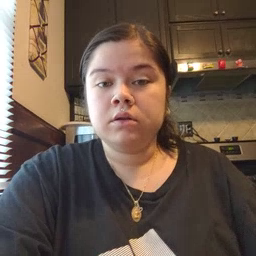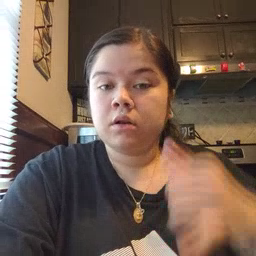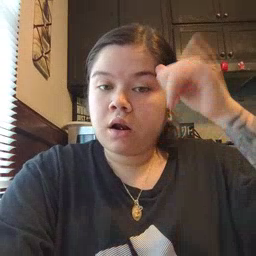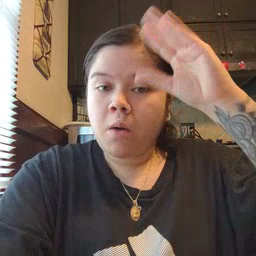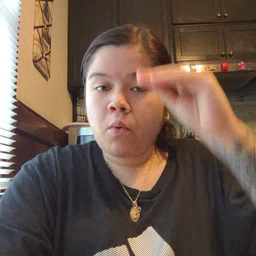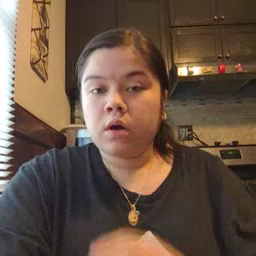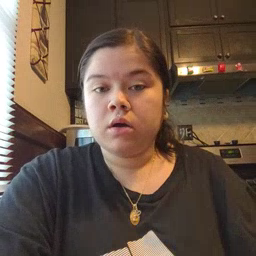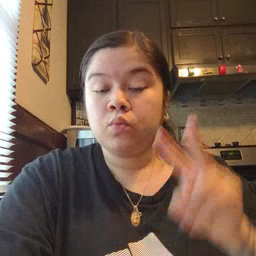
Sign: cowboy